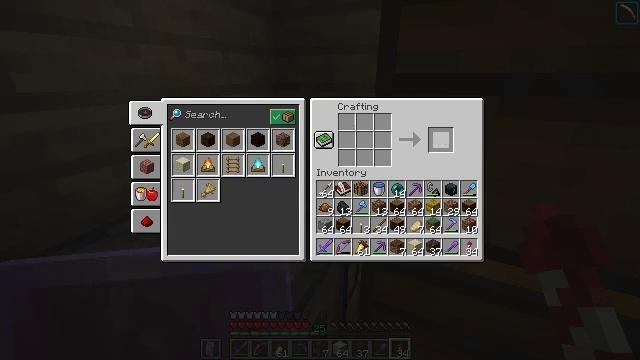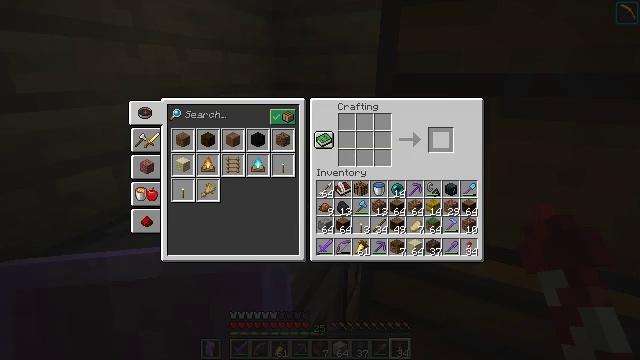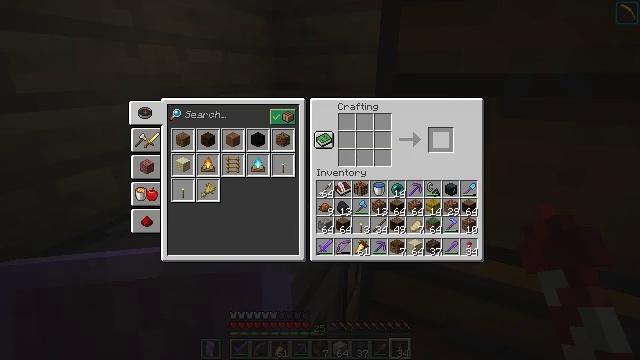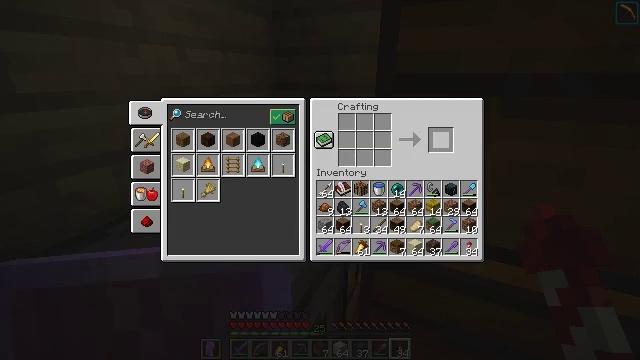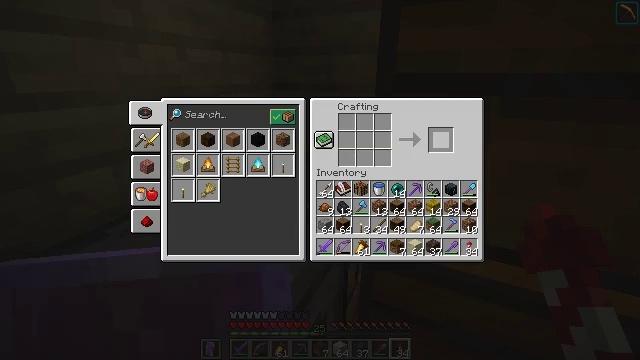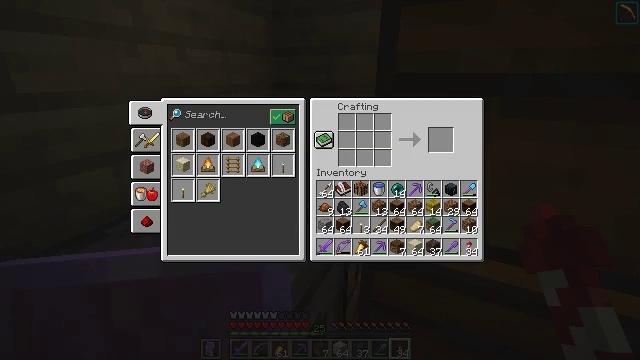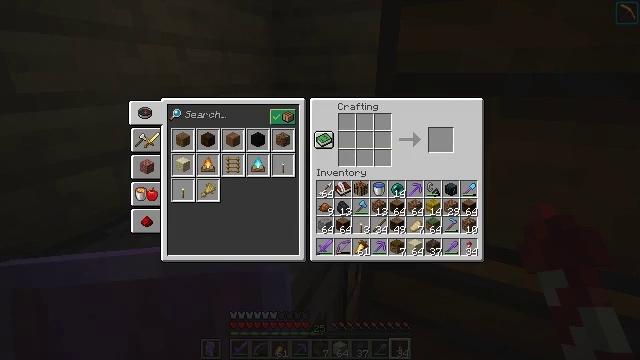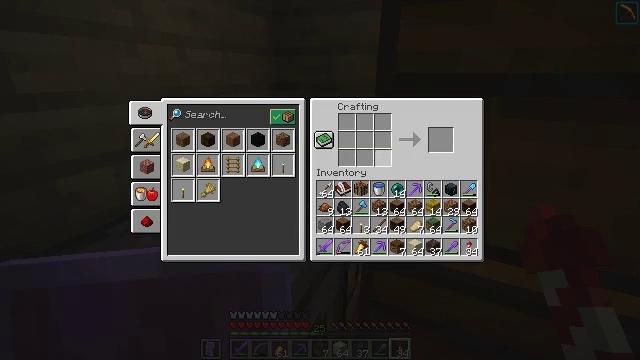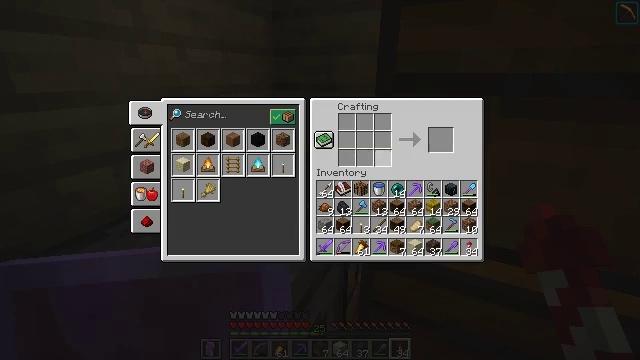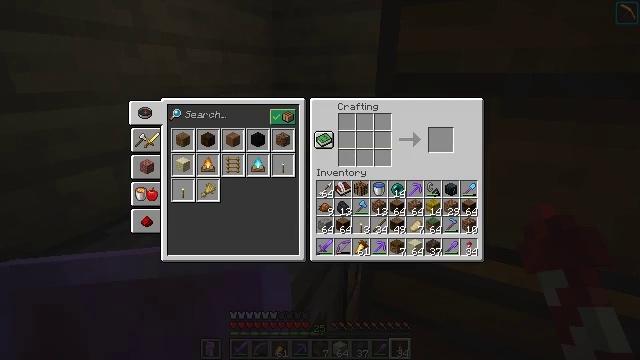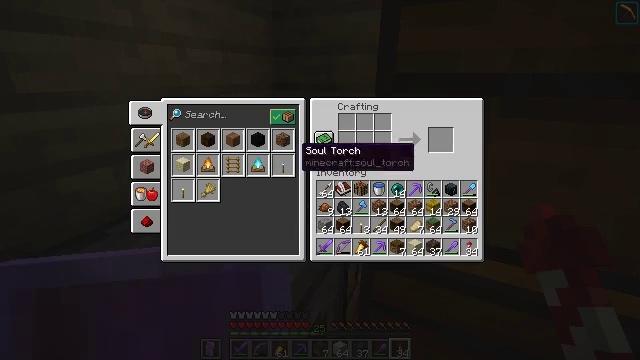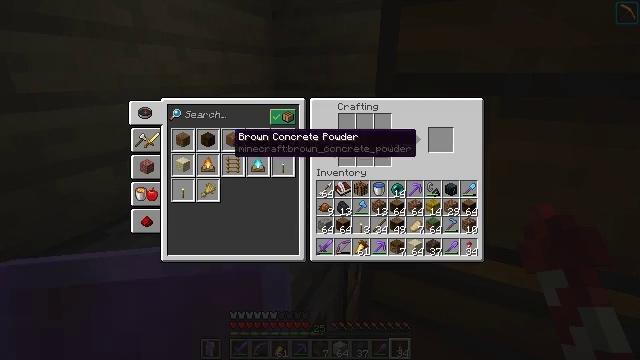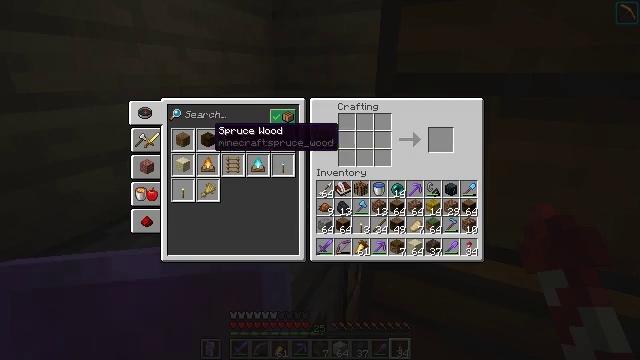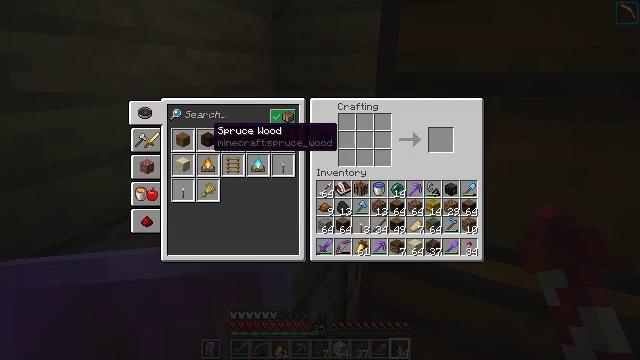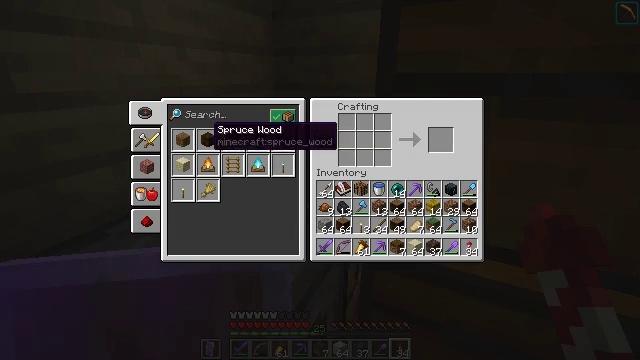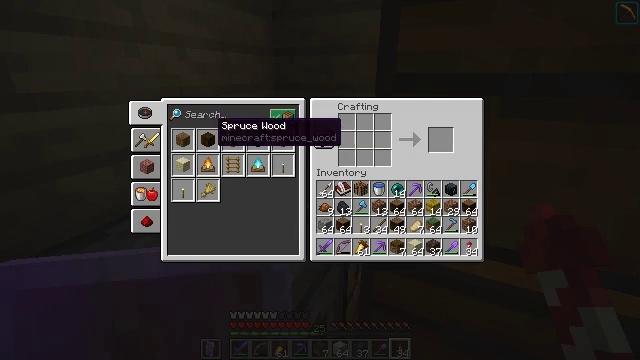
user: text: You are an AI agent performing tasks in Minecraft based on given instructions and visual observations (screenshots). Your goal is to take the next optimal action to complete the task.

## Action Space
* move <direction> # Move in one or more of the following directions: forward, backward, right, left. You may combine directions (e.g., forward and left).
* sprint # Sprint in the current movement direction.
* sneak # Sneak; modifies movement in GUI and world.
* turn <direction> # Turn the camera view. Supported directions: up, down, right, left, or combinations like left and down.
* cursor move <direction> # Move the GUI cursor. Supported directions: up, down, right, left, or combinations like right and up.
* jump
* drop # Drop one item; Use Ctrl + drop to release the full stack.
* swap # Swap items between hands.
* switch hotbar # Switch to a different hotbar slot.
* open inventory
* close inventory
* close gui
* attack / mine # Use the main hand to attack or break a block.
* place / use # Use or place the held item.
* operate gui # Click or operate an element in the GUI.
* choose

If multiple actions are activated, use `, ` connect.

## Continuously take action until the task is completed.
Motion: motion action
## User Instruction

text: Craft brown concrete powder.
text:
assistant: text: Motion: sneak, open gui
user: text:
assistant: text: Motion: sneak
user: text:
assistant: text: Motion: no_op
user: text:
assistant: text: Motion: no_op
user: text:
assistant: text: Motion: cursor move left
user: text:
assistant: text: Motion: cursor move left
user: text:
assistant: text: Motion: cursor move left and down
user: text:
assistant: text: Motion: cursor move left
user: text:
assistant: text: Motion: cursor move left
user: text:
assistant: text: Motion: cursor move left and up
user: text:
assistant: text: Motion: cursor move left and up
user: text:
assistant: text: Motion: cursor move left
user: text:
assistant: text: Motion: no_op
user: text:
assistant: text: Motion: no_op
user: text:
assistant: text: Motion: no_op
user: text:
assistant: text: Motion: cursor move right
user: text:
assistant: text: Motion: no_op
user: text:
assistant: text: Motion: no_op
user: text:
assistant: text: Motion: no_op
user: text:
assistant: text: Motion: no_op
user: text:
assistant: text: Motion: no_op
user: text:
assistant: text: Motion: no_op
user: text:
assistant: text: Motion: no_op
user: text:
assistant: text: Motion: no_op
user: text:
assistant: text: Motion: no_op
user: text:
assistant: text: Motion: no_op
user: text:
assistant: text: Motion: no_op
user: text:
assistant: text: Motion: no_op
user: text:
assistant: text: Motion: sneak
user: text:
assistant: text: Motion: sneak